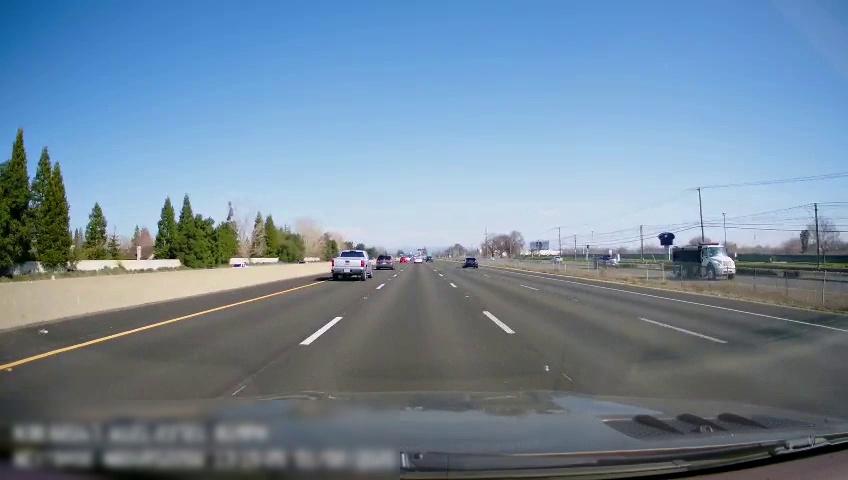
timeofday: Day
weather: Sunny
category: Drivable Space
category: Vehicles | SUV
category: Vehicles | Truck
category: Vehicles | Car
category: Vehicles | Truck
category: Lanes | Current Lane
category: Lanes | Current Lane
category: Lanes | Current Lane
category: Lanes | Alternate Lane
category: Lanes | Alternate Lane
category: Lanes | Alternate Lane